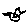
Label: bird